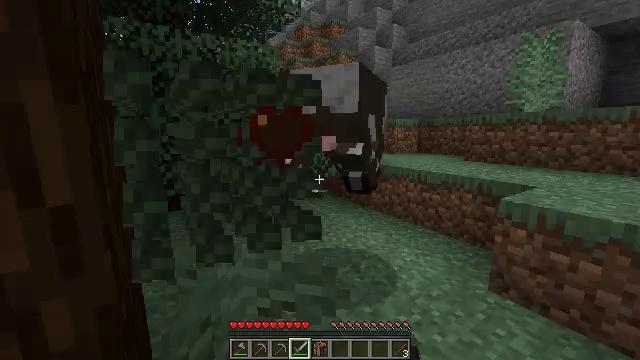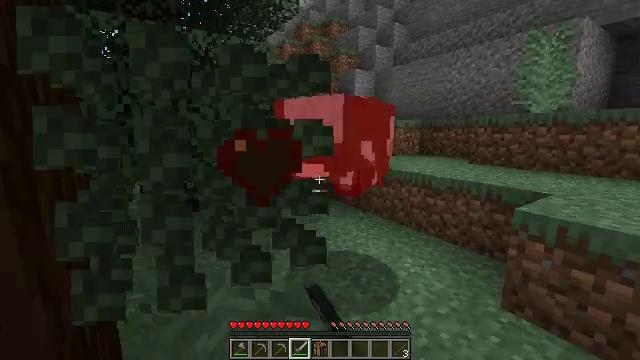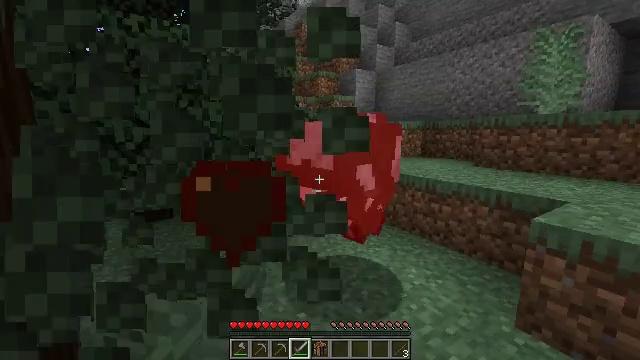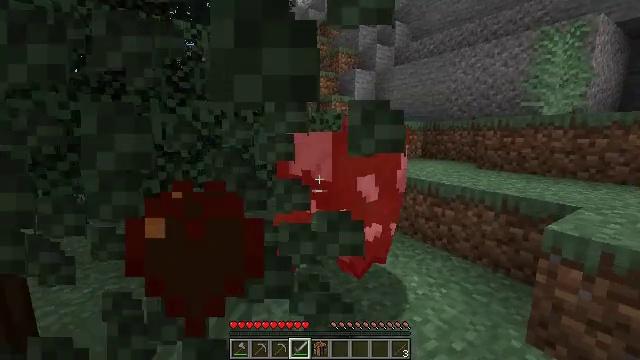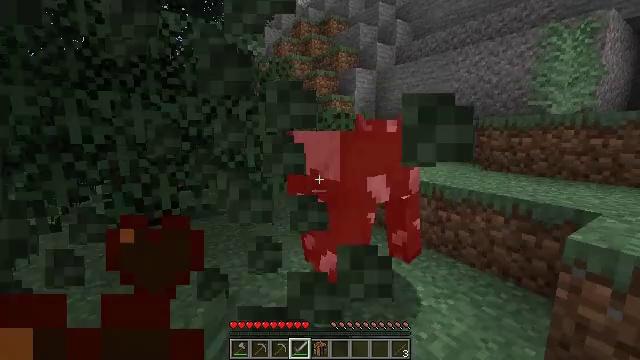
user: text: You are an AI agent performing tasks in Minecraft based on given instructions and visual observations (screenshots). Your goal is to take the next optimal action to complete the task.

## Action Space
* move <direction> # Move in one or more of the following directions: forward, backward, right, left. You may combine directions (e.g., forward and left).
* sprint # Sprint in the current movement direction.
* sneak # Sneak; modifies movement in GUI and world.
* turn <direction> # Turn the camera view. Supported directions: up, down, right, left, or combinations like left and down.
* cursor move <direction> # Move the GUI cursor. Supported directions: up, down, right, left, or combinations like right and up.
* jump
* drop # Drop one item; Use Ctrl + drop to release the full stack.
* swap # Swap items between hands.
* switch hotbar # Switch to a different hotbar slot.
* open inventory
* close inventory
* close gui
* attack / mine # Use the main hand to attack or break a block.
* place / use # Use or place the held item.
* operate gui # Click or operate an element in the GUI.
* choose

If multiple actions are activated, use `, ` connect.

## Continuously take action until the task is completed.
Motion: motion action
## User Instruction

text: Attack the large fern to gather it.
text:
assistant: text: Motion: move forward, attack / mine
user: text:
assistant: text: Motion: move forward, attack / mine
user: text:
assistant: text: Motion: move forward
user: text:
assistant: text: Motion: move forward, attack / mine
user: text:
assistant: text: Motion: attack / mine